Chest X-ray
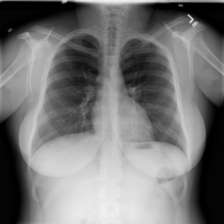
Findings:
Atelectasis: negative
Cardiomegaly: negative
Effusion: negative
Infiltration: negative
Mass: negative
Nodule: negative
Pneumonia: negative
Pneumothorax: negative
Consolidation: negative
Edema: negative
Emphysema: negative
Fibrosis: negative
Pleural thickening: negative
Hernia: negative